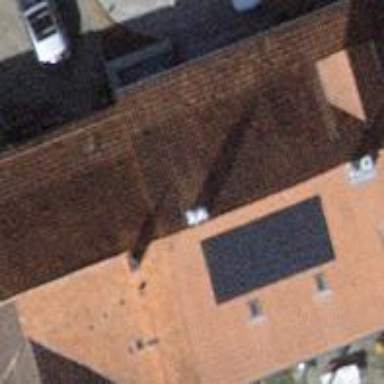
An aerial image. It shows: Gabled house with tile roof.